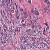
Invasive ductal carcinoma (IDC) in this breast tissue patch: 1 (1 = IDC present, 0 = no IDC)